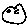
Label: moon